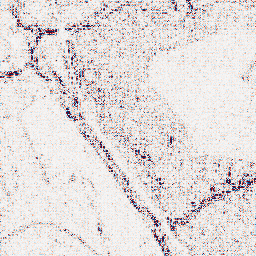
Category: wavelet
Decomposition family: wavelet_dwt
Decomposition parameters: wavelet: db4
level: 1
Upsampling method: bilinear
Upsampling parameters: scale: 4
Upsampling scale: 4